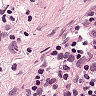
Metastatic tissue present: yes